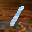
Label: 1